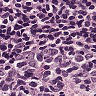
Metastatic tissue present: no